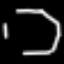
Label: octagon